Question: I am new to python and I have trouble accessing the math text-files within the subfolders.

This is the code I have written so far:
'''
import os, sys
for folder, sub_folders, files in os.walk(my_directory):
for special_file in files:
if special_file == 'math.txt'
file_path = os.path.join(folder, special_file)
with open(file_path, 'r+') as read_file
counter += 1
print('Reading math txt file' + str(counter))
for line in read_file:
print(line)
'''
I am not able to do print lines of all the 'math.txt' files within all the classes and all the schools and all the zones.
Before I had a version of the script that merged all the files, but some of the log files were extremely large (combined > 16GB).
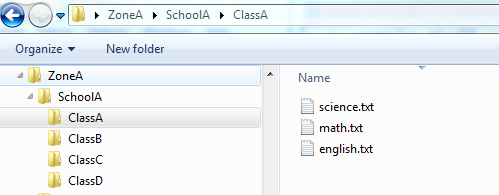
Answer: This seems to work for me. Only changes were those that @jdi, @MRAB and I were indicating - missing colons and initializing the 'counter' variable. Since you're on Windows, you may want to make sure that you're properly specifying your directory path.
'''
import os, sys
# Specify directory
# In your case, you may want something like the following
my_directory = 'C:/Users/<user_name>/Documents/ZoneA'
# Define the counter
counter = 1
# Start the loop
for folder, sub_folders, files in os.walk(my_directory):
for special_file in files:
if special_file == 'math.txt':
file_path = os.path.join(folder, special_file)
# Open and read
with open(file_path, 'r+') as read_file:
print('Reading math txt file ' + str(counter))
# Print the file
for line in read_file:
print(line)
# Increment the counter
counter += 1
'''